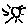
Label: sun